Question: I'm trying to figure out exactly how to get which variable is referencing something in a detached DOM tree. I've isolated the problem down to two simple views, and I'm trying to use Chrome Dev Tools (in the comparison view) to find out what is referencing the detached nodes. I've attached an image of dev tools...

The bottom part of dev tools shows that 'el' of 'HomeView' has created a div that became detached. But I'm not sure where to go from there.
I've read through a bunch of stack overflow posts and blog posts on pinpointing memory leaks, but I still can't figure this one out. I know that Backbone is especially likely to cause memory leaks, so I've implemented the "zombie-killing" techniques, but the memory leak is still there. Here are my views:
Help View
'''
// Generated by CoffeeScript 1.6.3
(function() {
var __hasProp = {}.hasOwnProperty,
__extends = function(child, parent) { for (var key in parent) { if (__hasProp.call(parent, key)) child[key] = parent[key]; } function ctor() { this.constructor = child; } ctor.prototype = parent.prototype; child.prototype = new ctor(); child.__super__ = parent.prototype; return child; };
define(['jquery', 'jquerymobile', 'underscore', 'backbone'], function($, Mobile, _, Backbone) {
var HelpView, _ref;
return HelpView = (function(_super) {
__extends(HelpView, _super);
function HelpView() {
_ref = HelpView.__super__.constructor.apply(this, arguments);
return _ref;
}
HelpView.prototype.initialize = function() {
return _.bindAll(this, "render", "jqdisplay", "close");
};
HelpView.prototype.render = function() {
$(this.el).html("Help View");
return this;
};
HelpView.prototype.jqdisplay = function() {};
HelpView.prototype.close = function() {
console.log('THIS', this);
console.log($(this.el)[0].parentNode);
$(this.el)[0].parentNode.removeChild($(this.el)[0]);
this.undelegateEvents();
$(this.el).removeData().unbind();
this.remove();
this.unbind();
Backbone.View.prototype.remove.call(this);
return delete this;
};
return HelpView;
})(Backbone.View);
});
}).call(this);
'''
Home View
'''
// Generated by CoffeeScript 1.6.3
(function() {
var __hasProp = {}.hasOwnProperty,
__extends = function(child, parent) { for (var key in parent) { if (__hasProp.call(parent, key)) child[key] = parent[key]; } function ctor() { this.constructor = child; } ctor.prototype = parent.prototype; child.prototype = new ctor(); child.__super__ = parent.prototype; return child; };
define(['jquery', 'jquerymobile', 'underscore', 'backbone'], function($, Mobile, _, Backbone) {
var HomeView, _ref;
return HomeView = (function(_super) {
__extends(HomeView, _super);
function HomeView() {
_ref = HomeView.__super__.constructor.apply(this, arguments);
return _ref;
}
HomeView.prototype.initialize = function() {
return _.bindAll(this, "render", "jqdisplay", "close");
};
HomeView.prototype.render = function() {
$(this.el).html("Home View");
return this;
};
HomeView.prototype.jqdisplay = function() {};
HomeView.prototype.close = function() {
console.log('THIS', this);
console.log($(this.el)[0].parentNode);
$(this.el)[0].parentNode.removeChild($(this.el)[0]);
this.undelegateEvents();
$(this.el).removeData().unbind();
this.remove();
this.unbind();
Backbone.View.prototype.remove.call(this);
return delete this;
};
return HomeView;
})(Backbone.View);
});
}).call(this);
'''
...and then I call the "close" method of each view in a method in my router...
'''
MyRouter.prototype.showView = function(view) {
console.log('THIS', this);
console.log("next view", view);
console.log(this.currentView);
if (this.currentView) {
console.log('closing the current view...', this.currentView);
console.log('starting', $('[data-role="content"]').html());
this.currentView.close();
delete this.currentView;
console.log('remaining', $('[data-role="content"]').html());
console.log('should be empty', this.currentView);
}
this.currentView = view;
this.currentView.render();
$('[data-role="content"]').html(this.currentView.el);
if (this.currentView.jqdisplay) {
return this.currentView.jqdisplay();
}
};
'''
A live demo of the leak is here: <URL>.
The leak-triggering behavior is using the menu to navigate between the two pages.
Any help would be appreciated! Thank you!
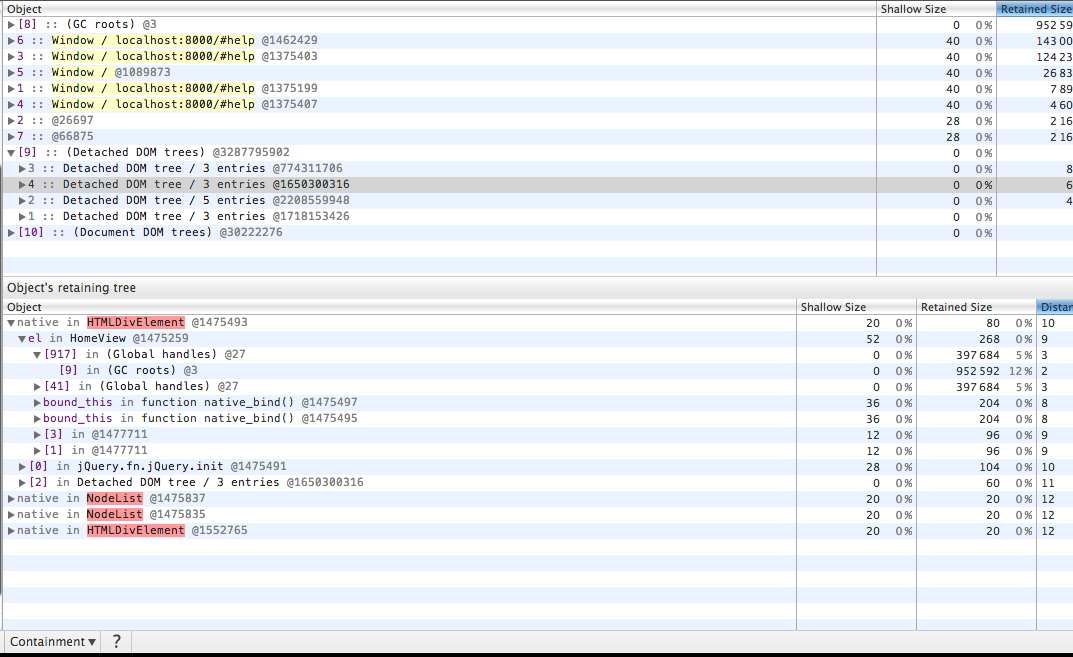
Answer: Ug coffeescript.
That aside, anytime you're memory leak hunting with jquery on the page you need to disable the jquery dom cache. In my brief playing with the example site you've linked to, I'm pretty sure some of the detached nodes I'm seeing are in that cache.
'''
$.expr.cacheLength = 1;
'''
This is very poorly documented, but should help you hunt down where your actual leaks are coming from.